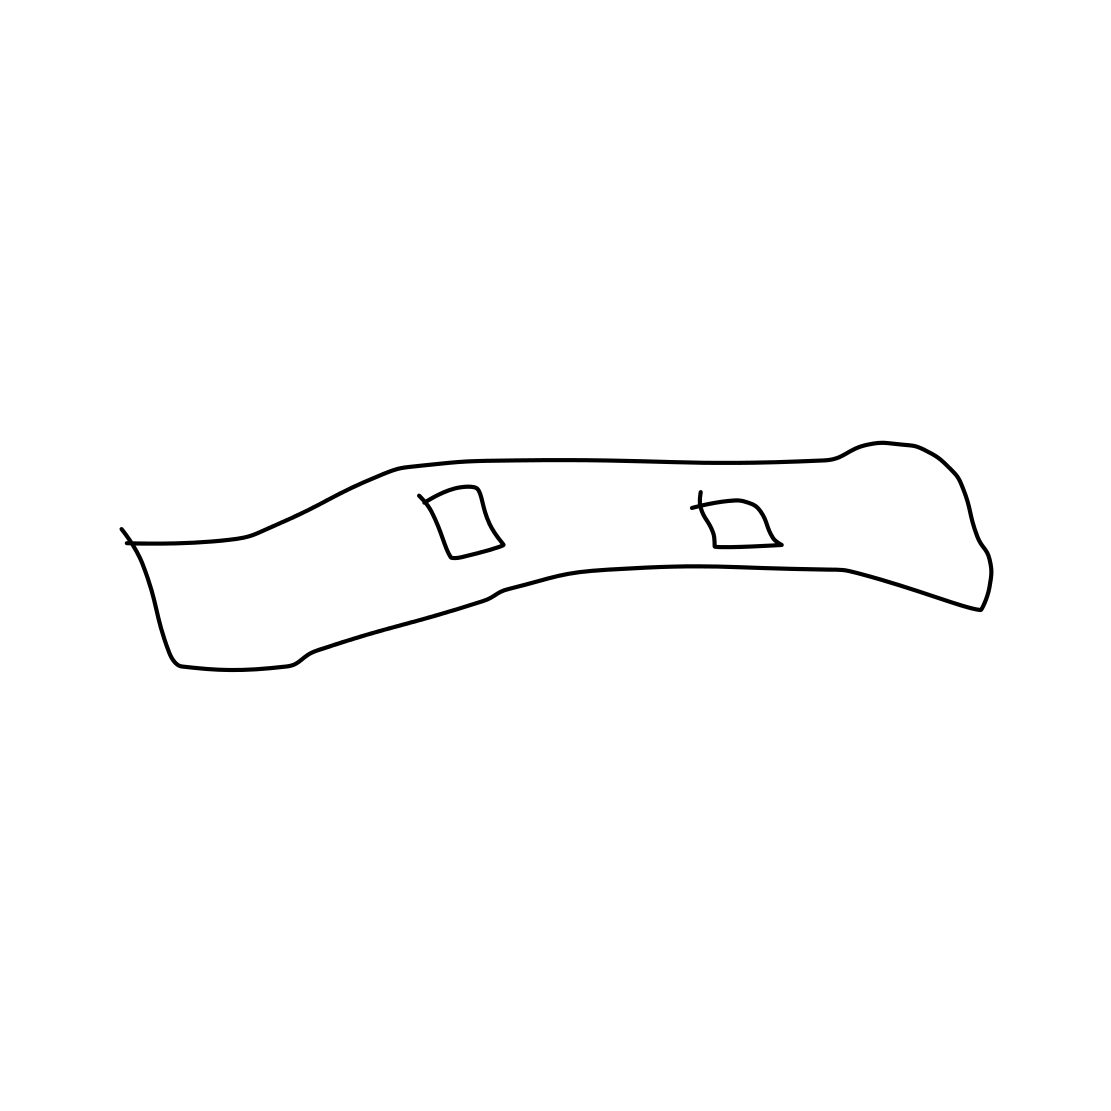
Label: snowboard